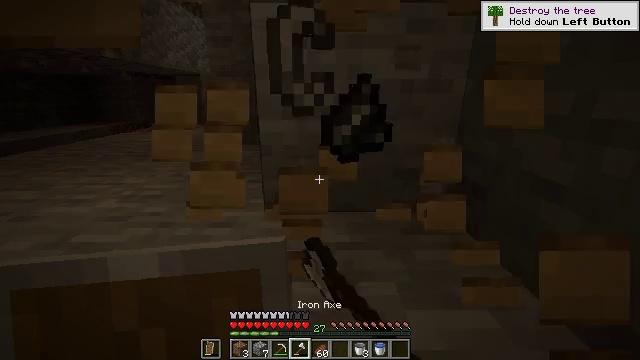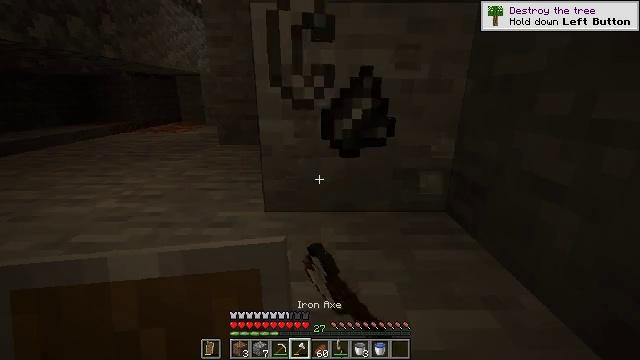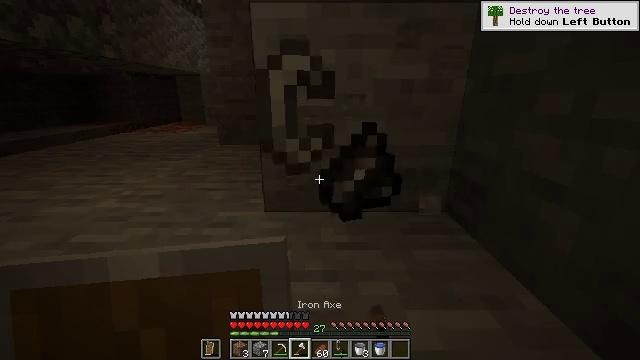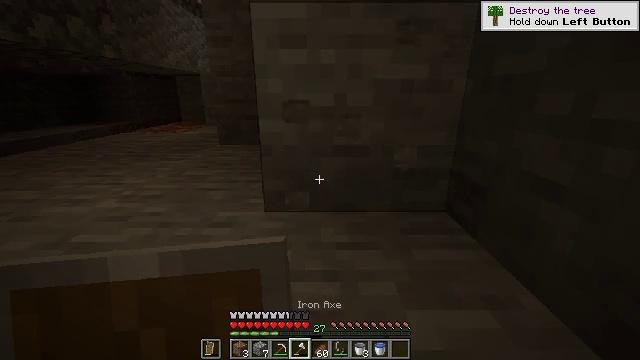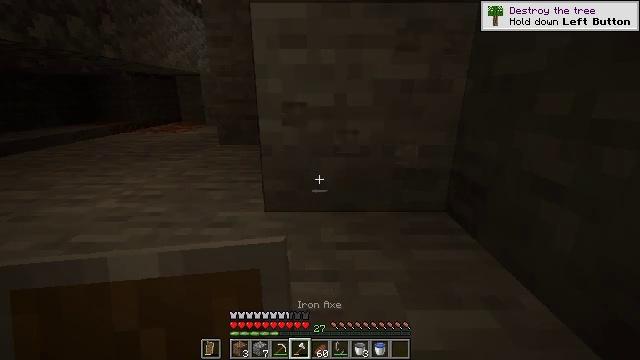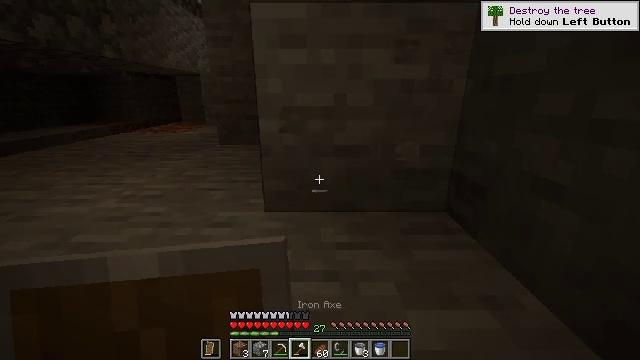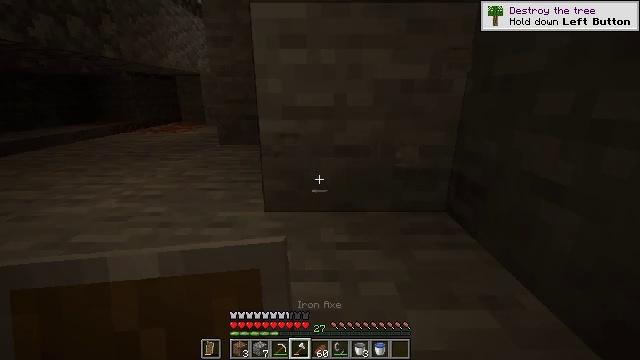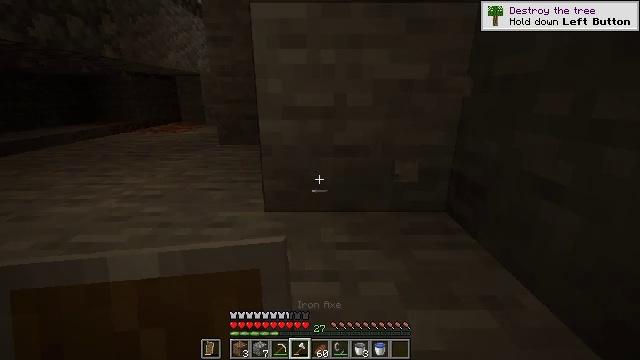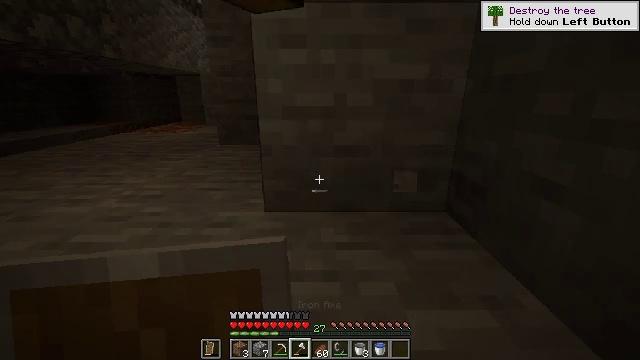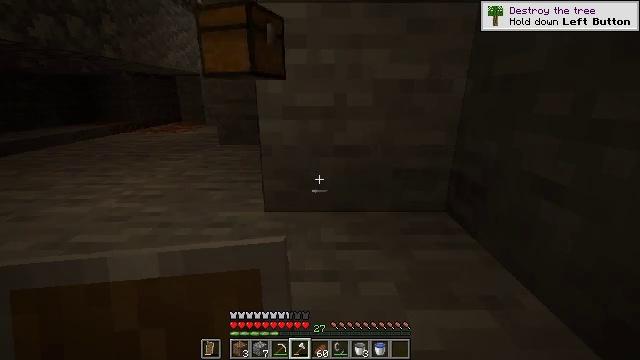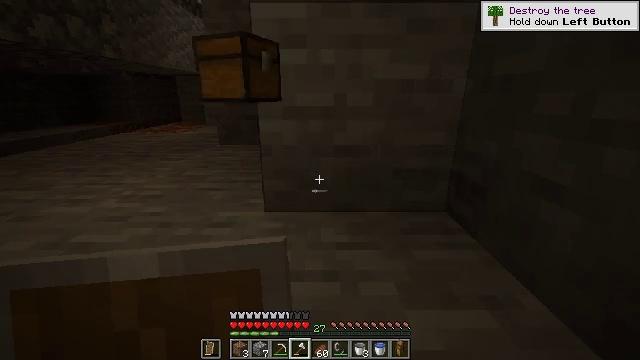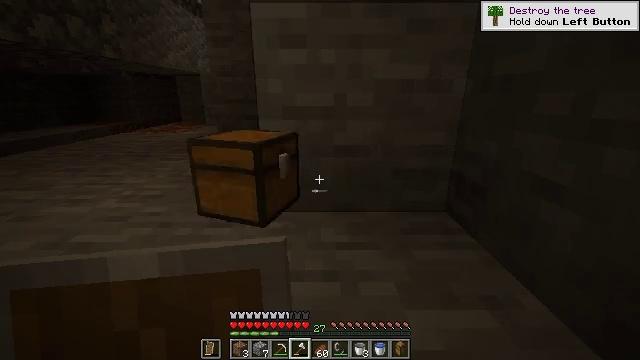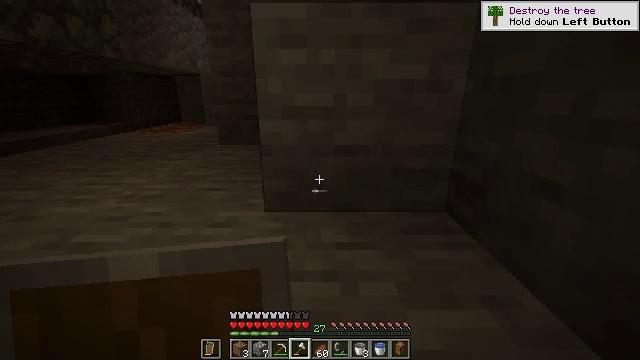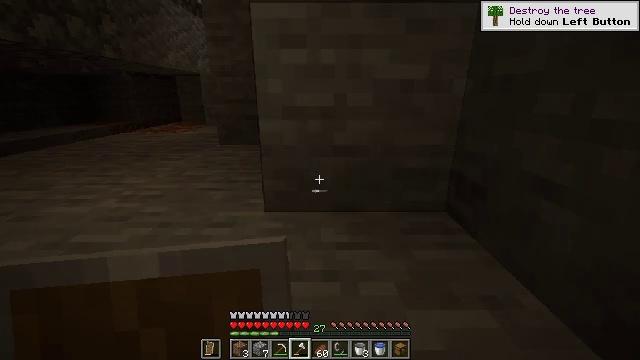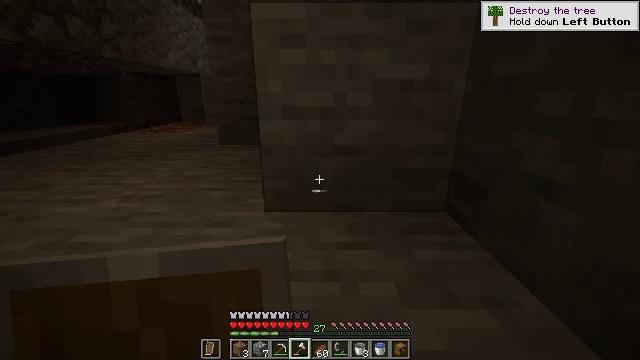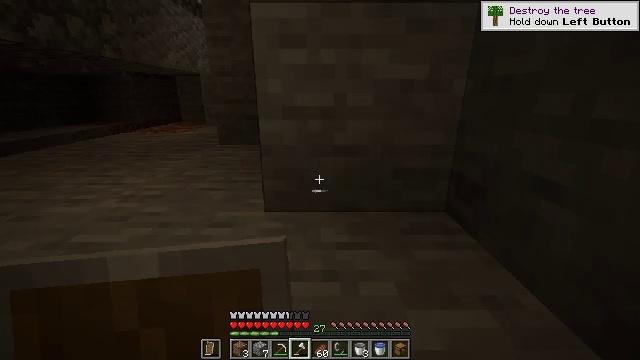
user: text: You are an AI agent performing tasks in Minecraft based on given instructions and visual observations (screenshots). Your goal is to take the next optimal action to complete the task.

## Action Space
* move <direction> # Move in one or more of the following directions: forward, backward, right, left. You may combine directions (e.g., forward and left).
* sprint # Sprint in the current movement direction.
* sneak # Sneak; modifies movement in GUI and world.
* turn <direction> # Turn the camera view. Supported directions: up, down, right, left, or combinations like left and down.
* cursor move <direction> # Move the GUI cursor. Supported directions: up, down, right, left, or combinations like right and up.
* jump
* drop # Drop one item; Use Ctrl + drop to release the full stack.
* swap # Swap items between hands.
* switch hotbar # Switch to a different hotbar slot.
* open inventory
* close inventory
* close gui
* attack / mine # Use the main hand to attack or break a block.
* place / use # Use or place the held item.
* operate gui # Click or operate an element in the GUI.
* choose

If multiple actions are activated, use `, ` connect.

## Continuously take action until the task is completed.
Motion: motion action
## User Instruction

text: Retrieve the white bed for later use.
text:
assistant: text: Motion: attack / mine
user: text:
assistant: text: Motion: attack / mine
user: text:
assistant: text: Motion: attack / mine
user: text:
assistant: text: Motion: no_op
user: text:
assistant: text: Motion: no_op
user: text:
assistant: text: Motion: no_op
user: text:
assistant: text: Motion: no_op
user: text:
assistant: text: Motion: no_op
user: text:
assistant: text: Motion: no_op
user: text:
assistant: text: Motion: no_op
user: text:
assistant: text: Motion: no_op
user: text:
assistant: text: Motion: no_op
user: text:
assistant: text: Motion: no_op
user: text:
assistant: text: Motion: no_op
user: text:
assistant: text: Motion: no_op
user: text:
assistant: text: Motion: no_op
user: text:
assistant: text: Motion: no_op
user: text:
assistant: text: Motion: turn left
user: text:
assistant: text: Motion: turn left and up
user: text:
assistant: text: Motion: turn left and up
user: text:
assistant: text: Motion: turn left and up
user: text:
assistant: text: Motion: turn left and up
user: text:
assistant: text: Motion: turn left
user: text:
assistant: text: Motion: turn left and up
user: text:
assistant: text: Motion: turn left and up
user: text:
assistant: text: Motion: no_op
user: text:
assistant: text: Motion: no_op
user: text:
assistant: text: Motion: no_op
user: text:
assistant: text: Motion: turn left
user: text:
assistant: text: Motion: turn down